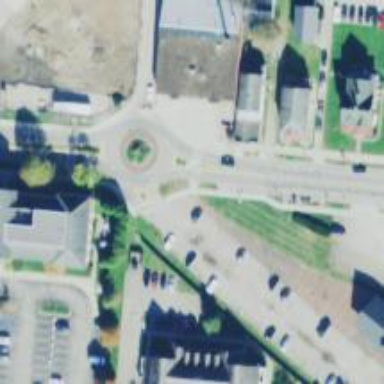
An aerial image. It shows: Marked crossing with pedestrian island.